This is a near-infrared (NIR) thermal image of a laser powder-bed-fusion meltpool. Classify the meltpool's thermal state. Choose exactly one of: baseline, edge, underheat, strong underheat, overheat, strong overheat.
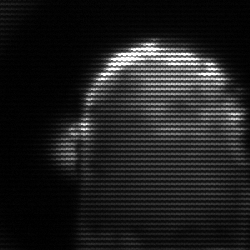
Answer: strong underheat